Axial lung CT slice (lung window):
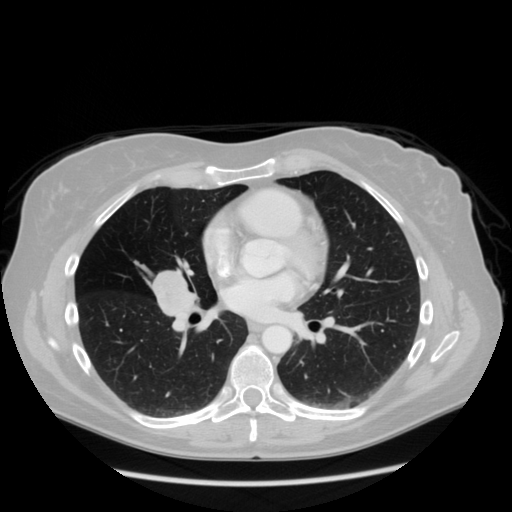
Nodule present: no